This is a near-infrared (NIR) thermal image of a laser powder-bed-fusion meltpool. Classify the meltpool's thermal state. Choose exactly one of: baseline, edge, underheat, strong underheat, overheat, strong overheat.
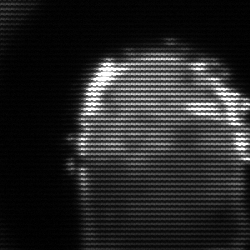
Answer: baseline